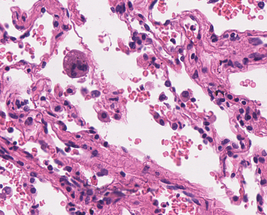
Tumor epithelial tissue: no
Tumor-associated stroma tissue: no
Normal tissue: yes